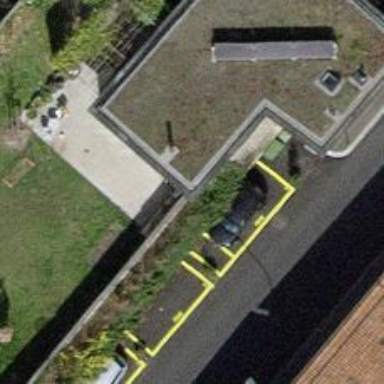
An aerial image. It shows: Wall barrier.